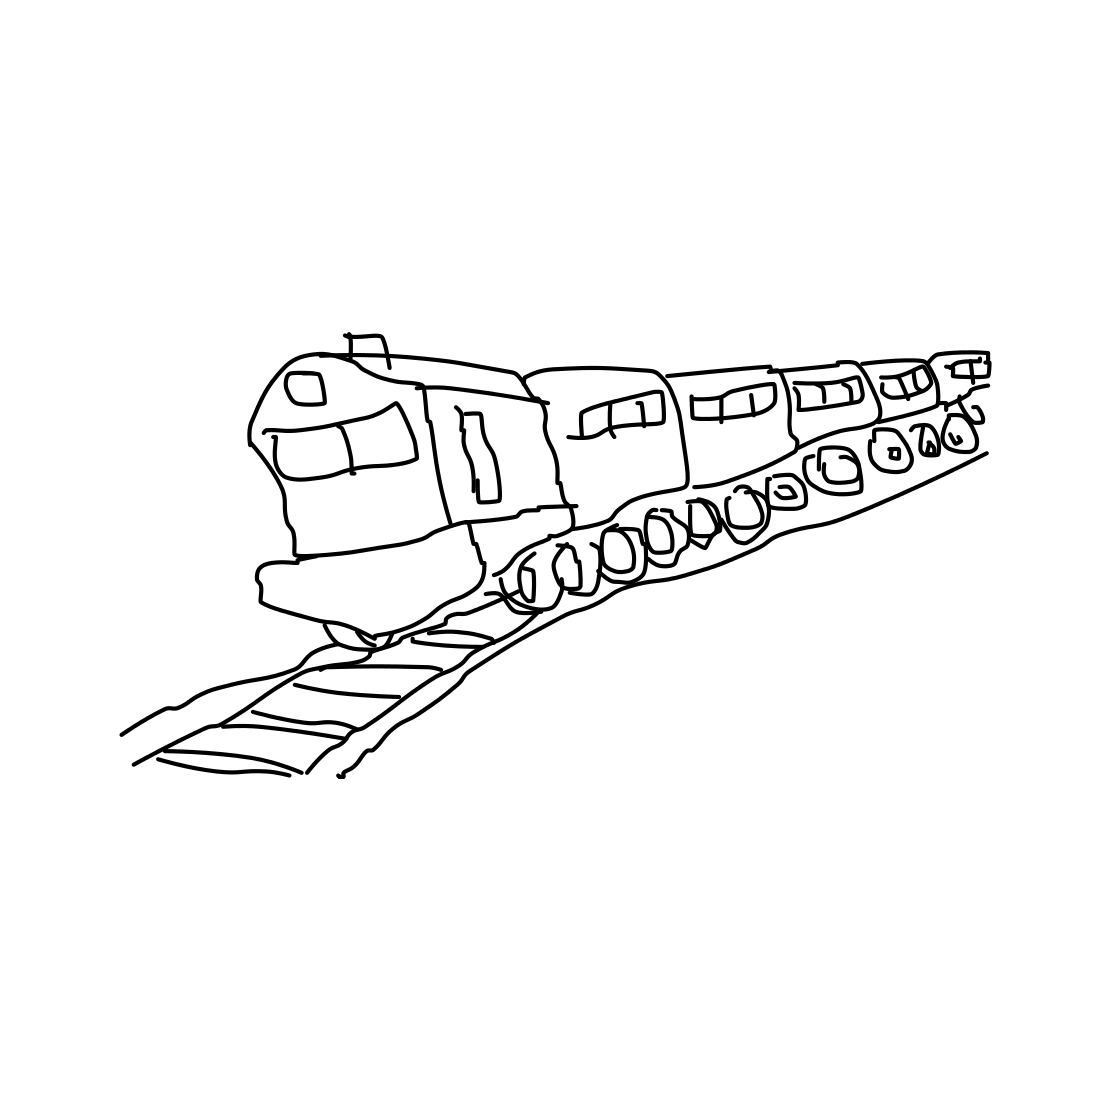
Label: train